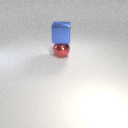
large blue metal cube above large red metal sphere